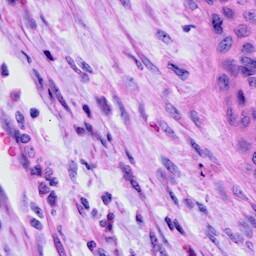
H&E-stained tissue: Cervix